Field crop: maize
Growth stage: 2
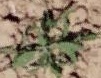
Species: atriplex